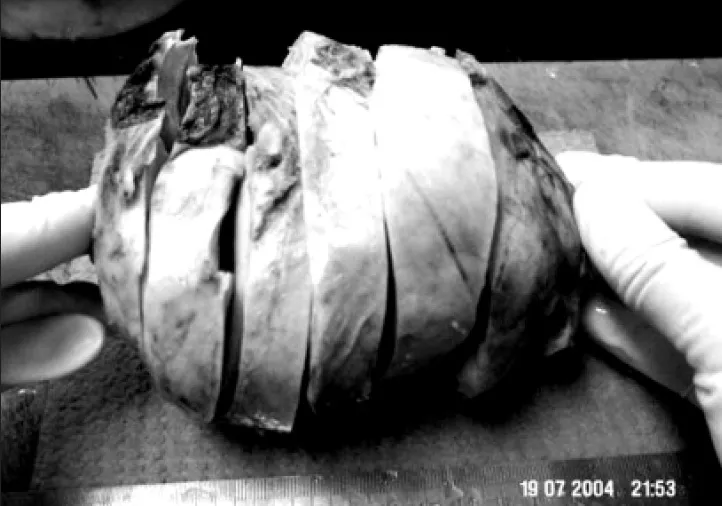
Gross: Encapsulated mass weighing 600 gms and measuring 13 x 10 x 9 cms.
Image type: medical_photograph (skin_photograph)